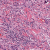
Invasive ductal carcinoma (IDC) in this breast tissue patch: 1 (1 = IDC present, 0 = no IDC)